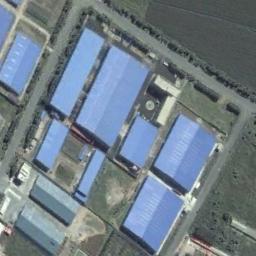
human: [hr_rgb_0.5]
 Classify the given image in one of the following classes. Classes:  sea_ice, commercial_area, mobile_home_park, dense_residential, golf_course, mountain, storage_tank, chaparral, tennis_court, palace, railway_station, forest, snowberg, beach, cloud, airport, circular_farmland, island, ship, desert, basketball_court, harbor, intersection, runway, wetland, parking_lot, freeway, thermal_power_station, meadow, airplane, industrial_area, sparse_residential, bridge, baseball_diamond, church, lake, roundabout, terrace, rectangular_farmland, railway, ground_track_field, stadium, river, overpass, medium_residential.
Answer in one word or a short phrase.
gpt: industrial_area